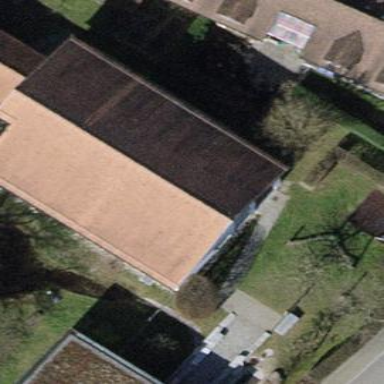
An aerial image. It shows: School building.